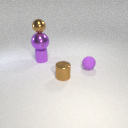
small brown metal sphere above small purple rubber cylinder